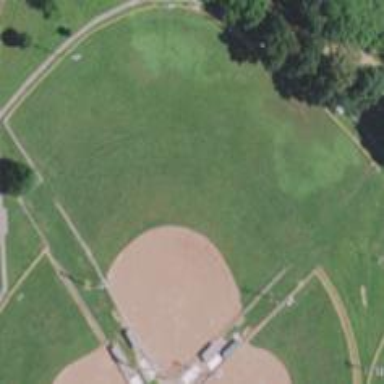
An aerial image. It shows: Softball pitch for leisure land activities.